Question: I wonder what kind of algorithm 'Google' uses to show up text (like streets/rivers names etc.) on the map? Especially I want to know how they render the strings that they are folded (e.g. 'N Cahuenga Blvd').
I tried to have a look at 'Google API', but I couldn't find anything useful... :(

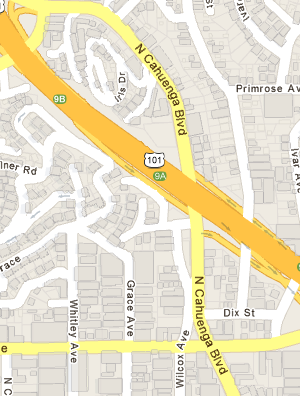
Answer: Here's a guess (I have no idea what algorithm they use):
I would draw the streets using a curve that passes through all the corner points of what you call the "broken line". Specifically, I would try using a <URL>.